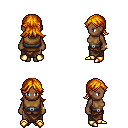
a pixel art fantasy rpg character, female body template, human, dark skin, leather chest armor, robe skirt, dark blonde loose hair, bracelets, gold boots, four views (front, back, left, right), 2x2 character sprite sheet, small pixel art, hard edges, no anti-aliasing